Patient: sex F, age 36
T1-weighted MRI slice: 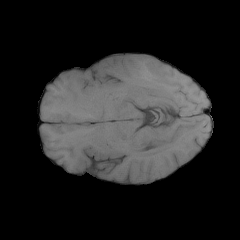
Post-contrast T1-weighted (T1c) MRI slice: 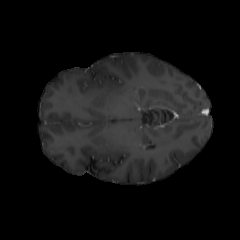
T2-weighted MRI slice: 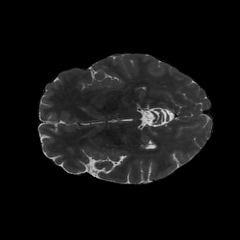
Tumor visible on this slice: no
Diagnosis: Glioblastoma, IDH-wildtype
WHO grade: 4